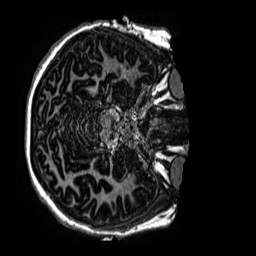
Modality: MP2RAGE
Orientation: axial
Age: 14
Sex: female
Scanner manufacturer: siemens
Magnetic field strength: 3 T
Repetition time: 4 s
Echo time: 0.00299 s